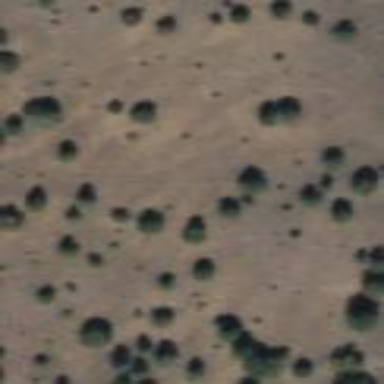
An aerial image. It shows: Patch of scrub vegetation.